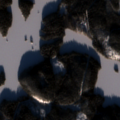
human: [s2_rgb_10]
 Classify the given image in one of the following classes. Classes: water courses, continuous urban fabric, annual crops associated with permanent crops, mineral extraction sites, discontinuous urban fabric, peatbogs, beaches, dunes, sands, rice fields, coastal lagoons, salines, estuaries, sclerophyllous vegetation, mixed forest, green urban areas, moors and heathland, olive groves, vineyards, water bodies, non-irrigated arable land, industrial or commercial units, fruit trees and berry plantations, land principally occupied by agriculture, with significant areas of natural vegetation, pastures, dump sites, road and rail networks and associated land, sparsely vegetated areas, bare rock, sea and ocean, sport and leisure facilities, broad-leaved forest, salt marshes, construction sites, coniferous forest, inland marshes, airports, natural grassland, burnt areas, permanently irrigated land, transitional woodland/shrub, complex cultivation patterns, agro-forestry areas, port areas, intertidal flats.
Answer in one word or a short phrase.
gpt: coniferous forest, water bodies